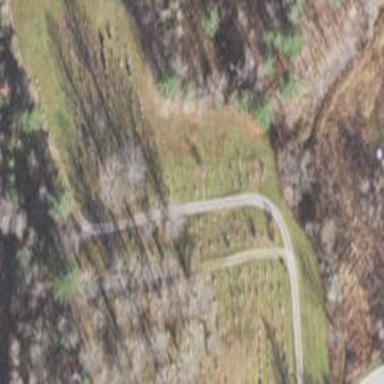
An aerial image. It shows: Graveyard.